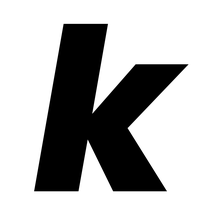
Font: Poppins-ExtraBoldItalic